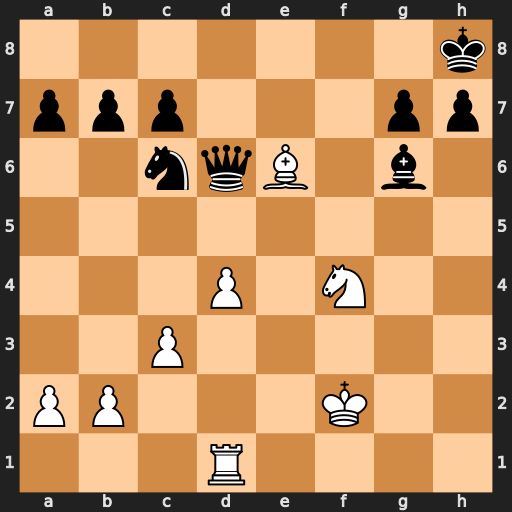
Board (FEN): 7k/ppp3pp/2nqB1b1/8/3P1N2/2P5/PP3K2/3R4
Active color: w
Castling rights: -
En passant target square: -
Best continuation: Nxg6+ hxg6 Rh1+ Qh2+ Rxh2#